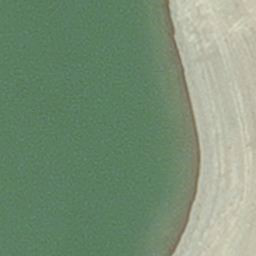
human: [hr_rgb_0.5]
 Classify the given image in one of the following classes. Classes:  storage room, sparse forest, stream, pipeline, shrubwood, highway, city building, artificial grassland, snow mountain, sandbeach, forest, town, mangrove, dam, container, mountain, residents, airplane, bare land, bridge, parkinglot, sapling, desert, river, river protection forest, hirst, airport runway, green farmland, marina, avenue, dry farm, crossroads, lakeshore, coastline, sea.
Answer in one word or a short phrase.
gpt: hirst